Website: home-depot
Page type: customer-info-address
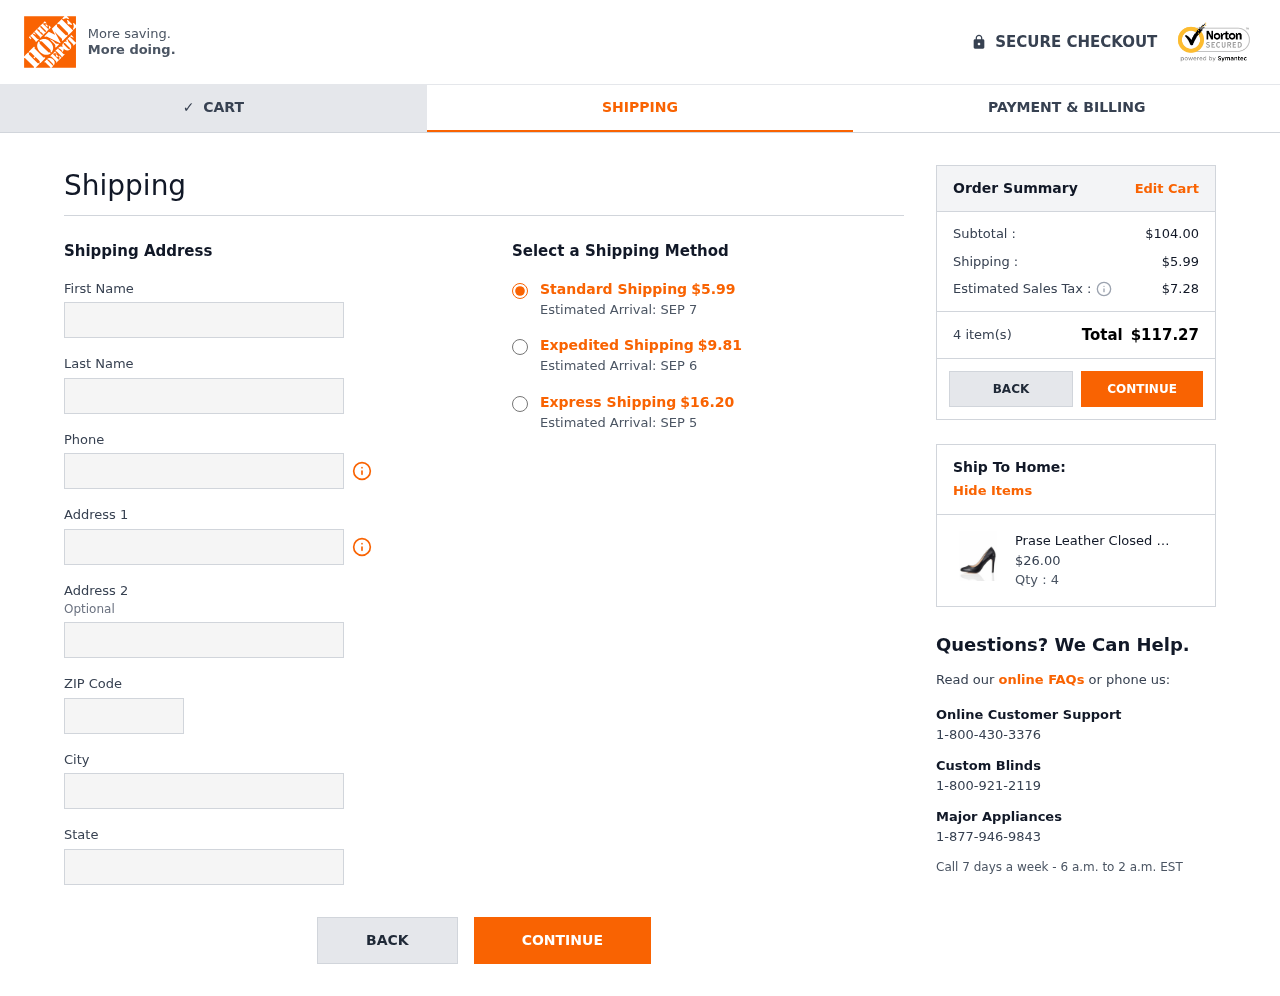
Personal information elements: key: PII_CITY
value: Georgeburgh
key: PII_FIRSTNAME
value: Kristy
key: PII_LASTNAME
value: Turner
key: PII_PHONE
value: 9753155661
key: PII_POSTCODE
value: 44041
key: PII_STATE
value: VI
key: PII_STREET
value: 72055 Carpenter Roads
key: PII_STREET2
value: Apt. 679
Product elements: key: PRODUCT1_NAME
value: Prase Leather Closed Toe Heels, Black (Black), 6 UK
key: PRODUCT1_PRICE
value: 26
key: PRODUCT1_QUANTITY
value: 4
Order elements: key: ORDER_SHIPPING_COST
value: $5.99
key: ORDER_DELIVERY_DATE
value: Estimated Arrival: SEP 7
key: ORDER_SHIPPING_COST_EXPEDITED
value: $9.81
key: ORDER_DELIVERY_DATE_EXPEDITED
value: Estimated Arrival: SEP 6
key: ORDER_SHIPPING_COST_EXPRESS
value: $16.20
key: ORDER_DELIVERY_DATE_EXPRESS
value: Estimated Arrival: SEP 5
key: ORDER_SUBTOTAL
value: $104.00
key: ORDER_TAX
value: $7.28
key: ORDER_NUM_ITEMS
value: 4 item(s)
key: ORDER_TOTAL
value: $117.27